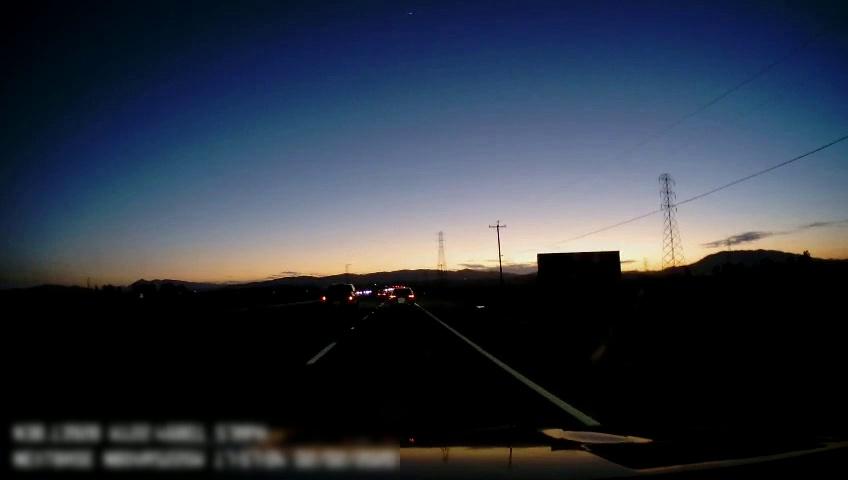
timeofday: Dusk/Dawn/Twilight
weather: Sunny
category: Drivable Space
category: Vehicles | SUV
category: Vehicles | Truck
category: Lanes | Current Lane
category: Lanes | Current Lane
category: Lanes | Alternate Lane